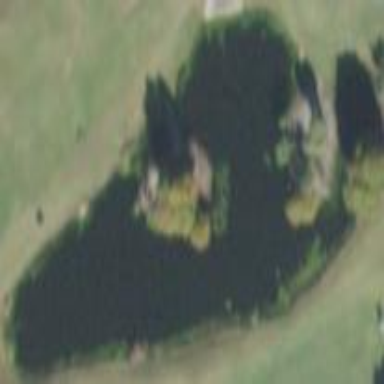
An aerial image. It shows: Water hazard in golf course. The hazard is natural water feature.